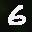
Label: 6